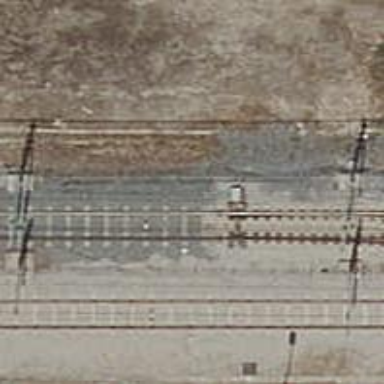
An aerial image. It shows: Railway switch.